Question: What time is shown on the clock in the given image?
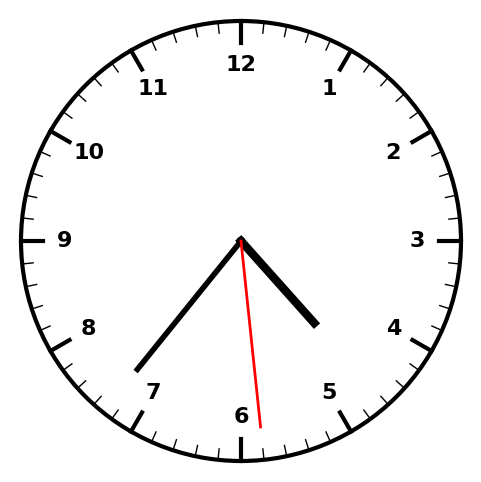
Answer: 04:36:29